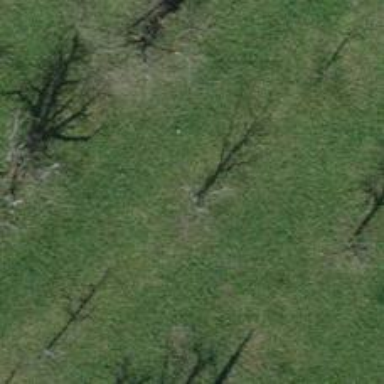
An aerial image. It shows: Agricultural area with broadleaved deciduous trees.